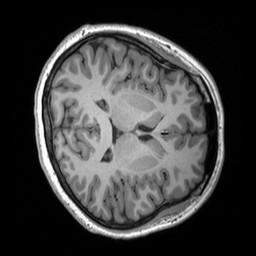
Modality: T1w
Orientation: axial
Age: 23
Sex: female
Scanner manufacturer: siemens
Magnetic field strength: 3 T
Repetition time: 2.53 s
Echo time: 0.00298 s